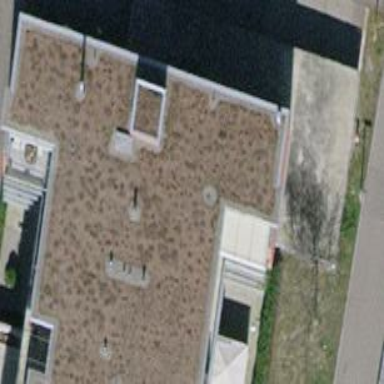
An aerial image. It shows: Modern apartment building with flat roof design.